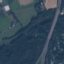
Land use / land cover: Highway